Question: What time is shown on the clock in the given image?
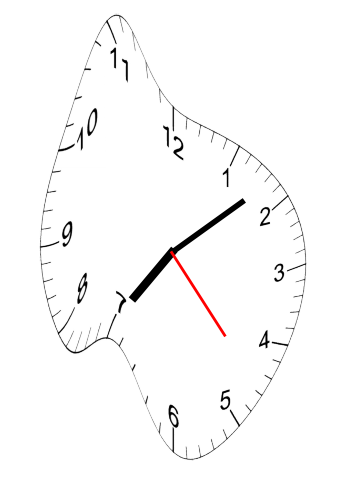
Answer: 07:08:23